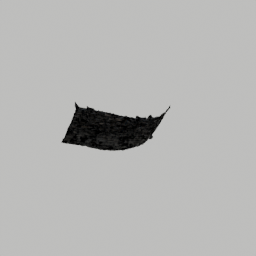
Label: architecture